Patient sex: F
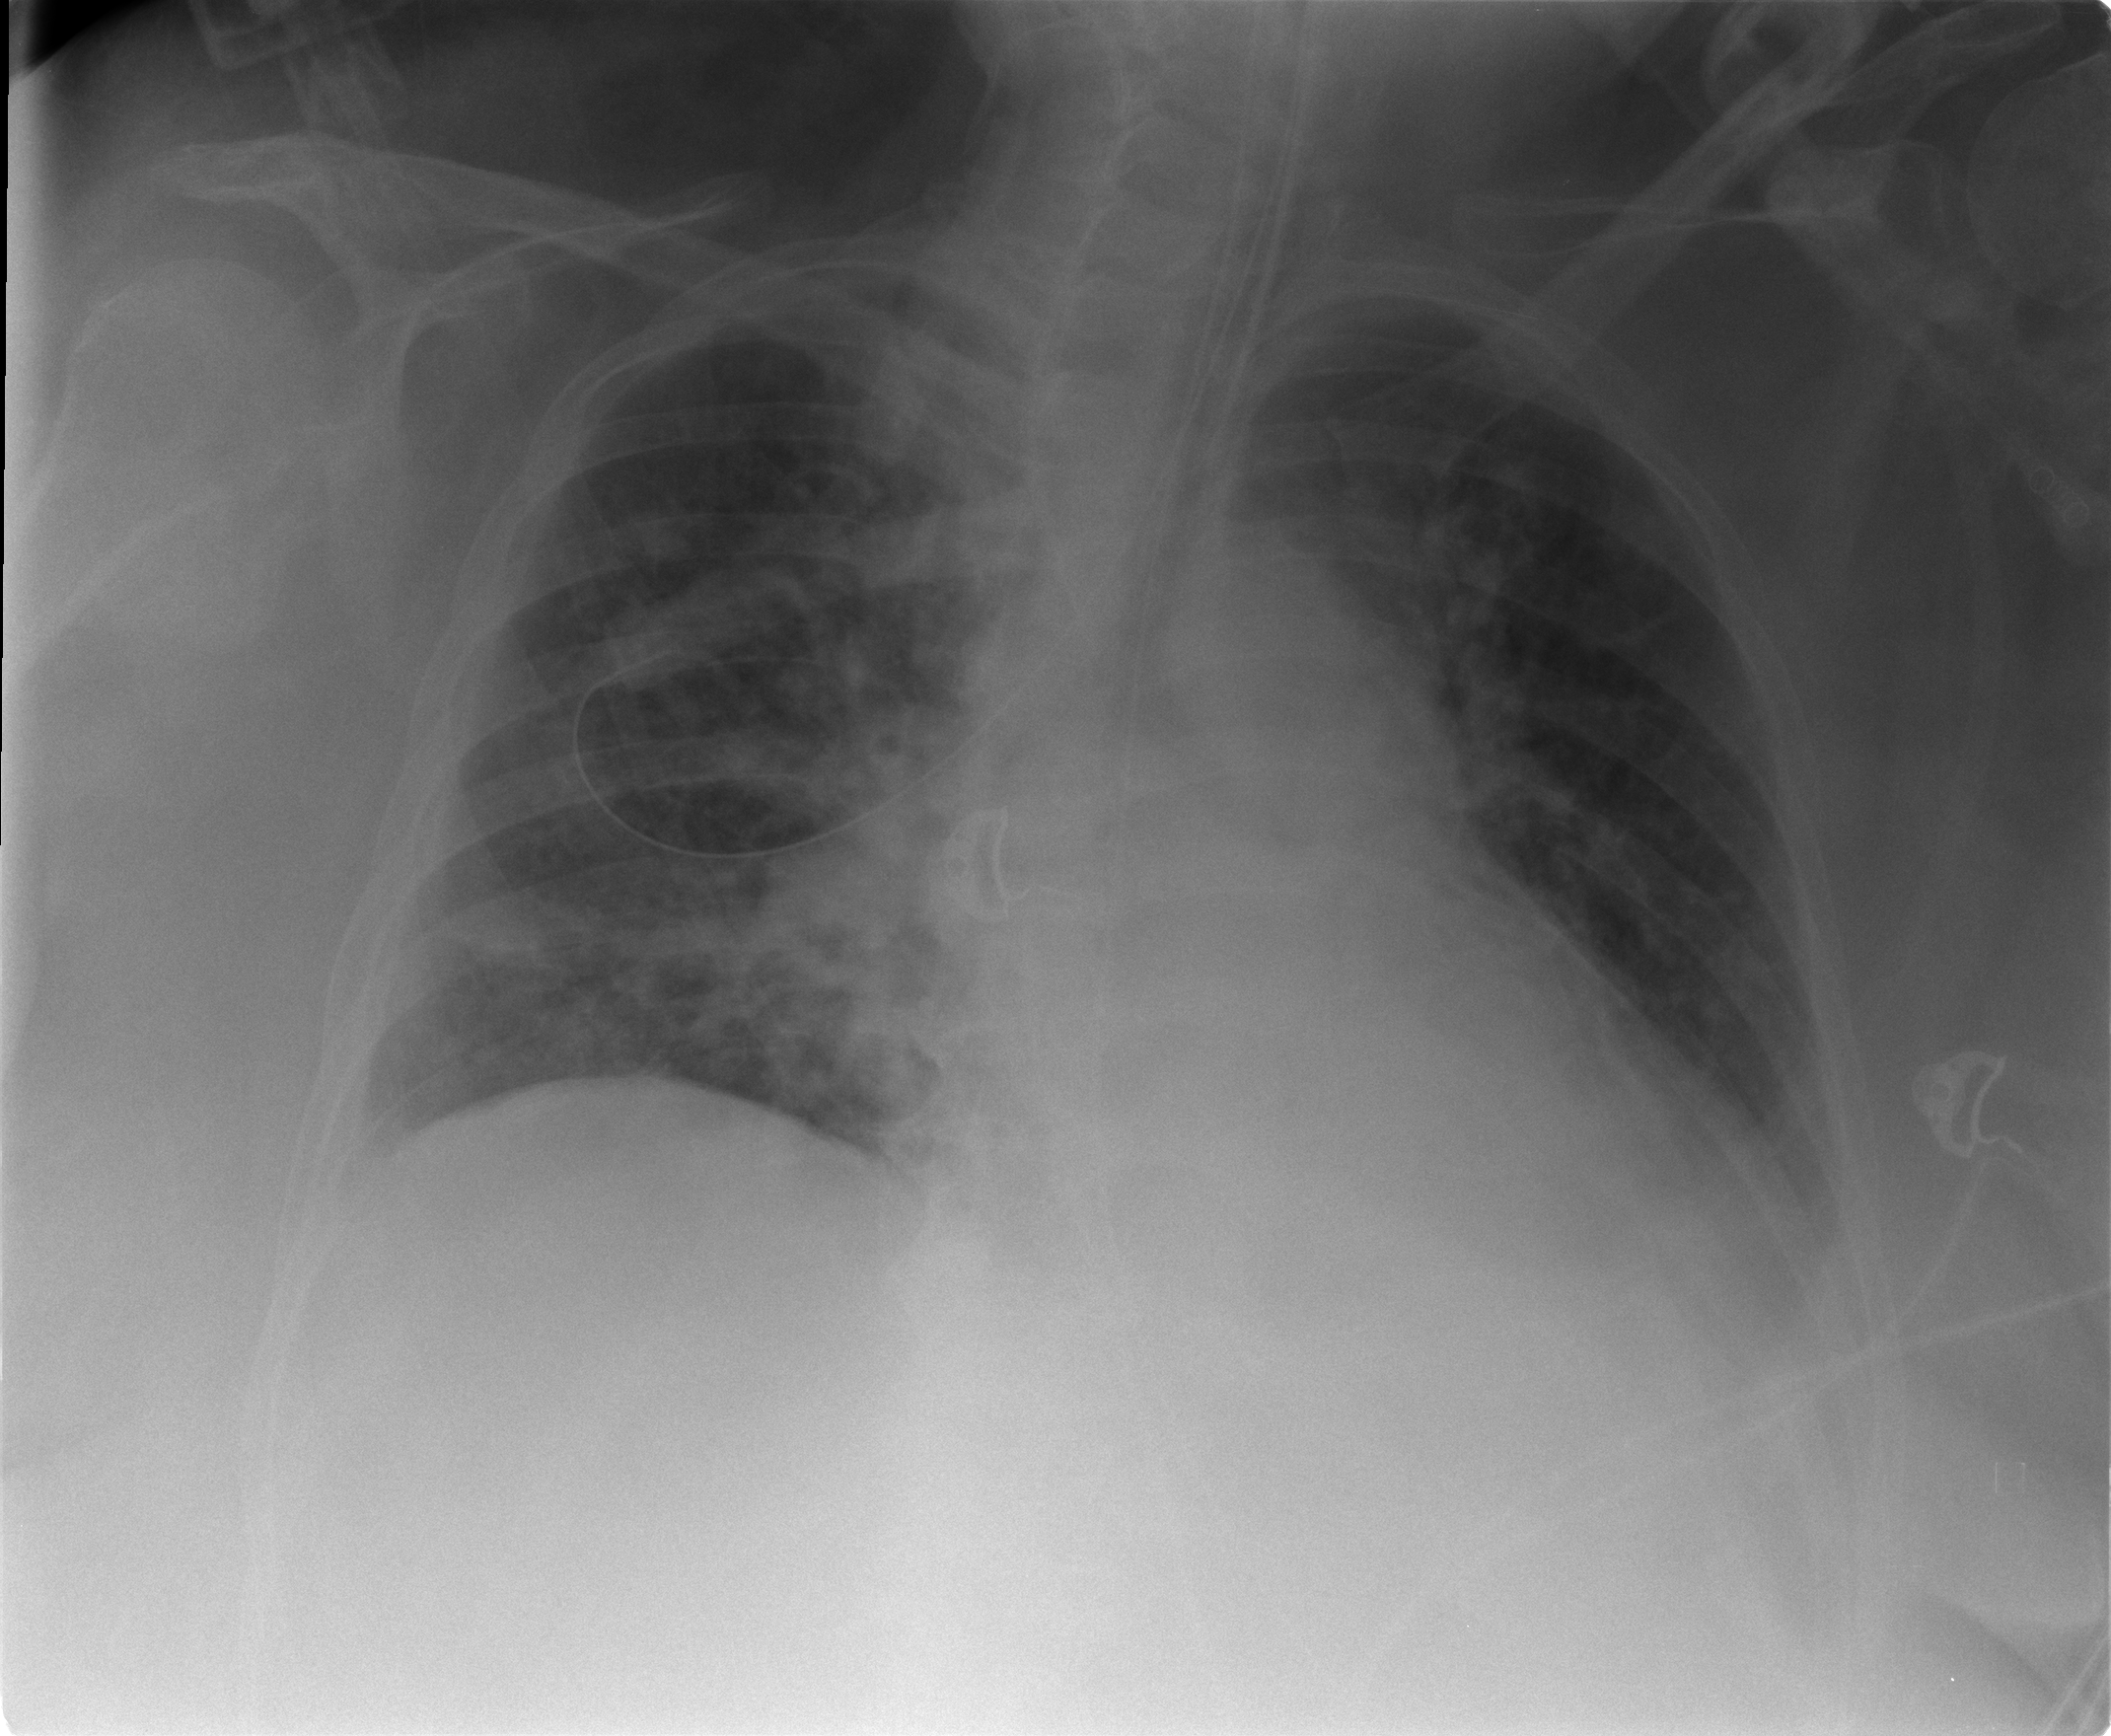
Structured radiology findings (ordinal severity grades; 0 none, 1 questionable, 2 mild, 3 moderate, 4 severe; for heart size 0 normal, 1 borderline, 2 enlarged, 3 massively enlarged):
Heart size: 2
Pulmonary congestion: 2
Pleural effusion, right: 1
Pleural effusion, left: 1
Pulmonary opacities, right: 2
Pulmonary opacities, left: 0
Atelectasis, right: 2
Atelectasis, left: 2